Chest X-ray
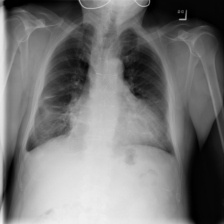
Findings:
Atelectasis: negative
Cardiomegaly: negative
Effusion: positive
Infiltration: negative
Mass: negative
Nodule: negative
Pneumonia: negative
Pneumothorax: negative
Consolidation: negative
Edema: negative
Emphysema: negative
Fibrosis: negative
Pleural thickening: negative
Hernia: negative